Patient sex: M
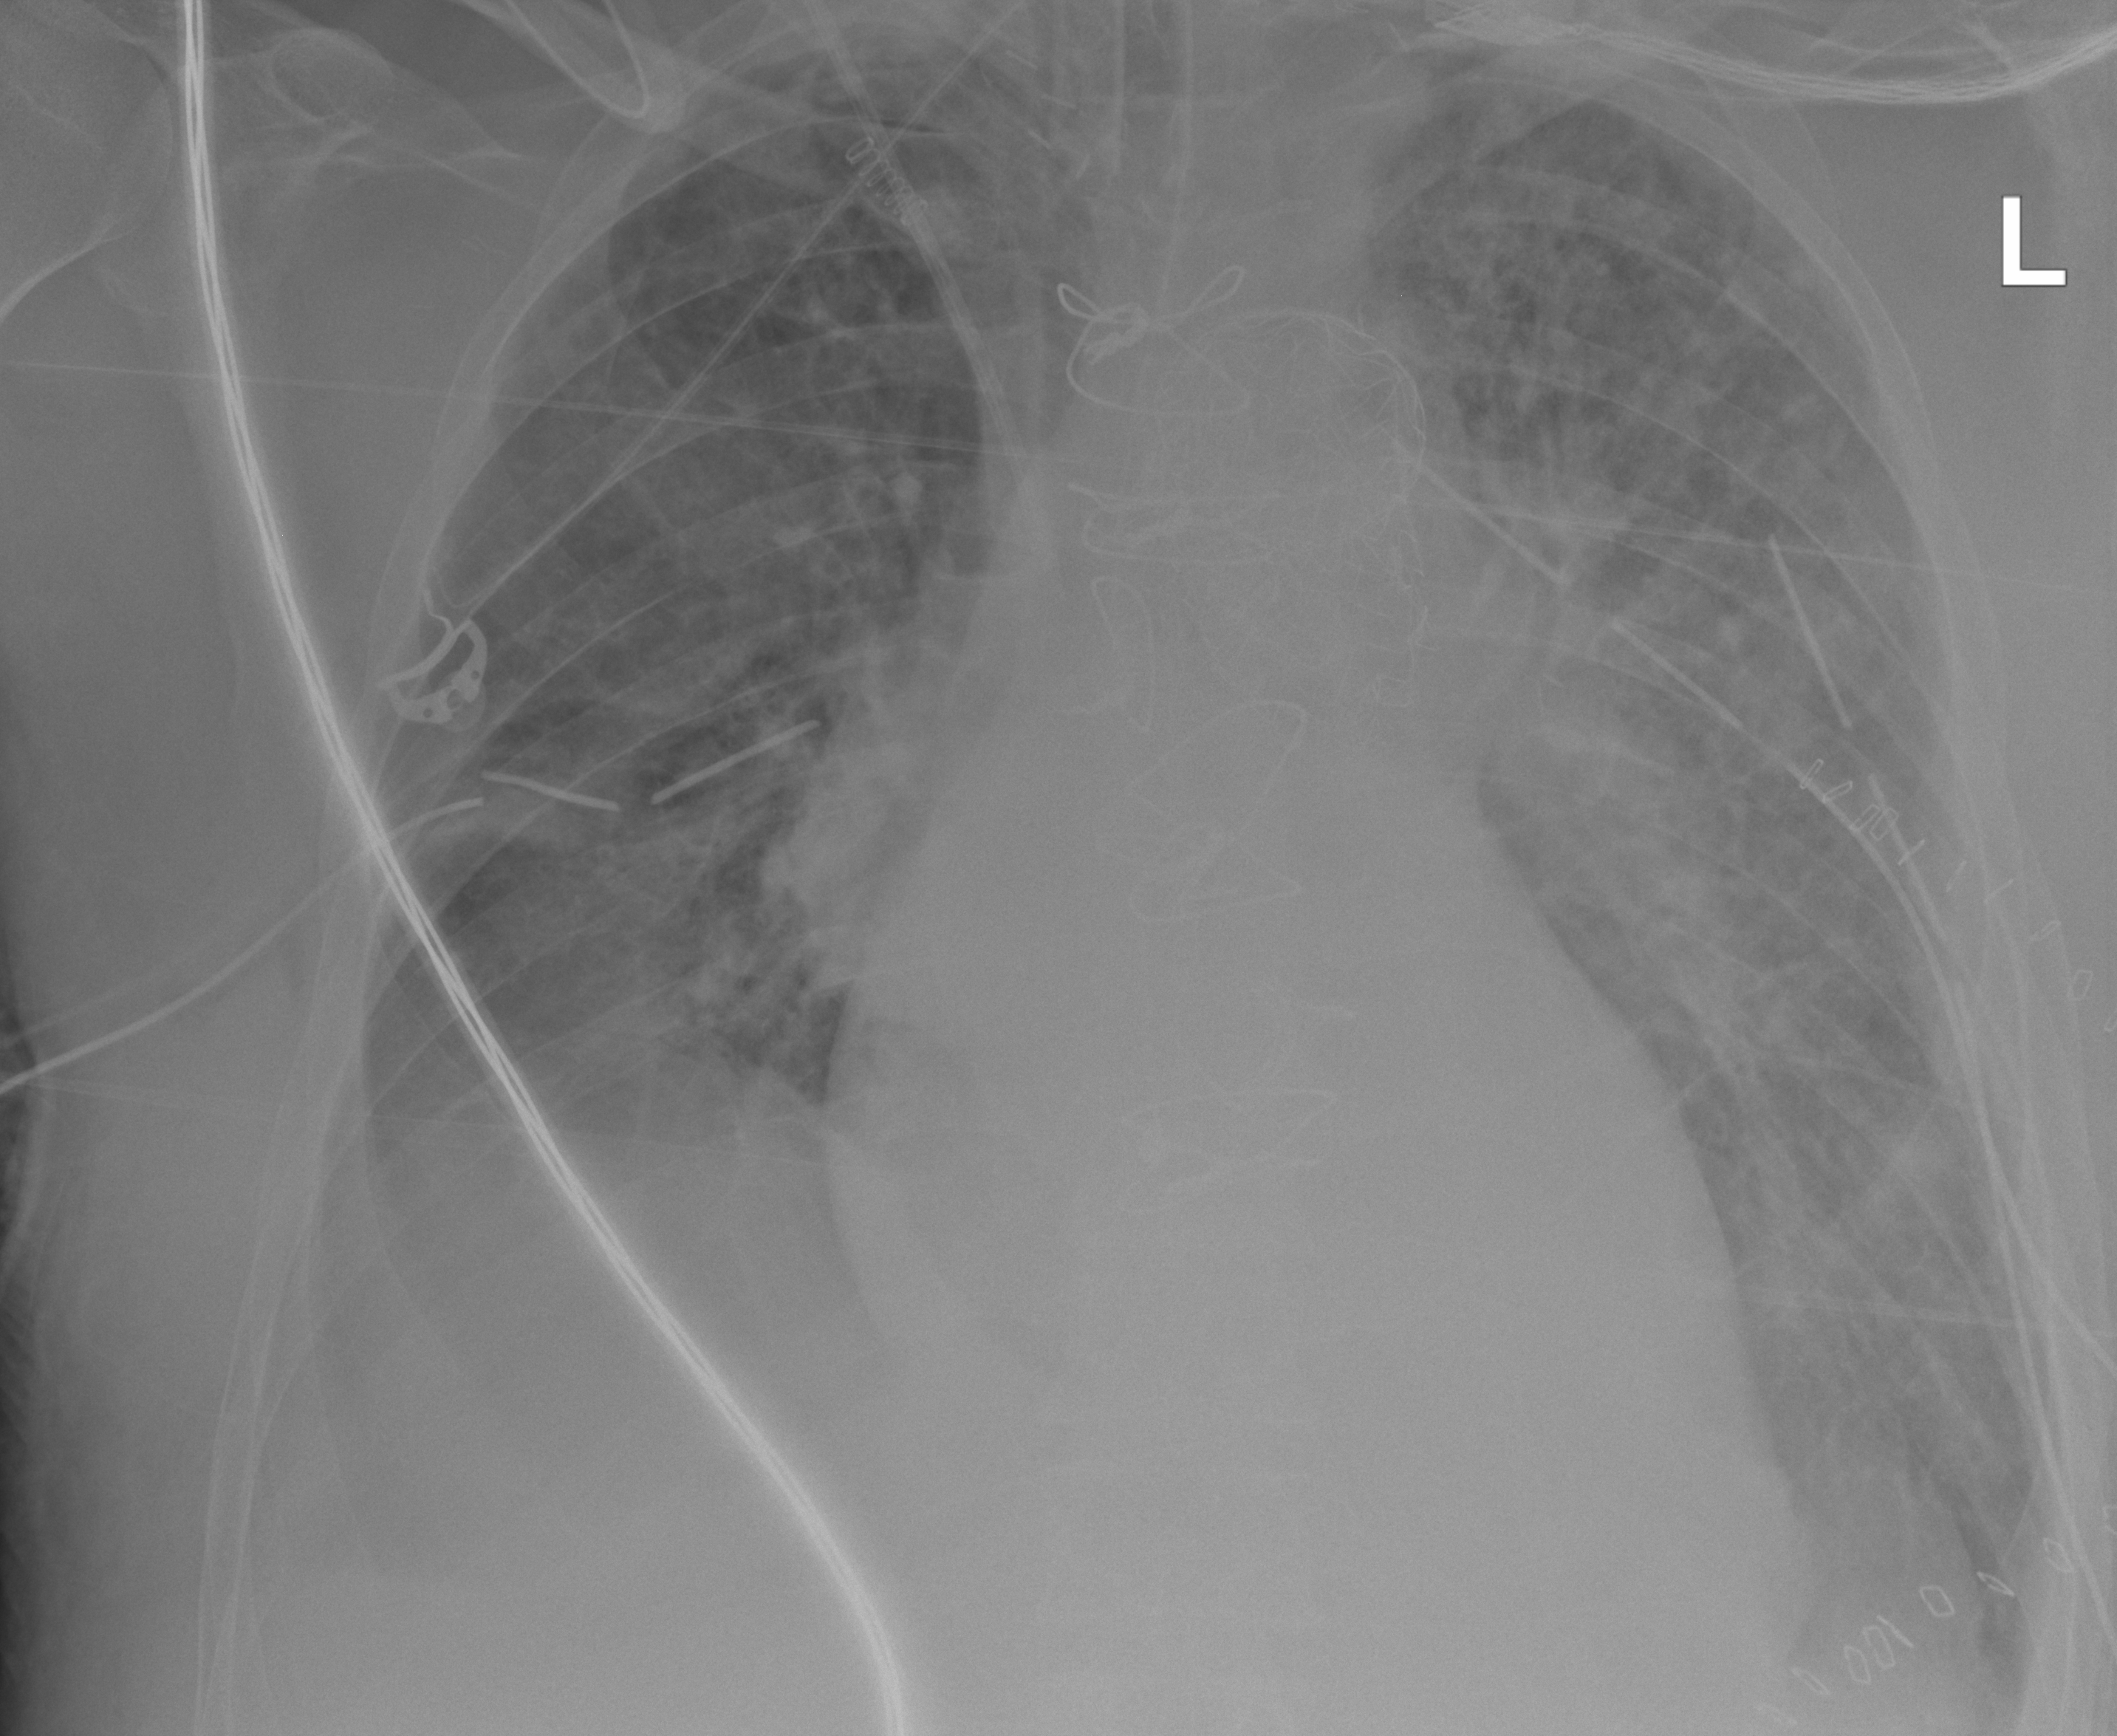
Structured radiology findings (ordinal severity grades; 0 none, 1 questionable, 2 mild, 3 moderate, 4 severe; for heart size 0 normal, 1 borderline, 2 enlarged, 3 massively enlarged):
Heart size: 1
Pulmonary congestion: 3
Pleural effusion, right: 2
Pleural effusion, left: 2
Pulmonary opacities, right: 2
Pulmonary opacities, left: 2
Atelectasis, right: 2
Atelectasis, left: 2